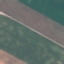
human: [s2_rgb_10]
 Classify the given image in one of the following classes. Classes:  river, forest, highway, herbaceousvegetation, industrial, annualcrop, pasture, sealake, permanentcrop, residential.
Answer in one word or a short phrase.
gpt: AnnualCrop